Question: i have a table view and i want to add image on it by using the following code,
first by overriding 'layoutSubviews'
'''
- (void)layoutSubviews{
[super layoutSubviews];
self.imageView.frame = CGRectMake(15, 5, 50, 45);
self.imageView.layer.cornerRadius = 5.0f;
self.imageView.layer.masksToBounds = YES;
self.imageView.contentMode = UIViewContentModeScaleAspectFill;
}
'''
and then using it in the '-(MyTableViewCell *)tableView:(UITableView *)tableView cellForRowAtIndexPath:(NSIndexPath *)indexPath'
'''
NSString *imageUrlString = [userInfoResponse[indexPath.row - beginIndex] objectForKey:@"image_url"];
NSURL * imageURL = [NSURL URLWithString:imageUrlString];
if ( [[NSUserDefaults standardUserDefaults] objectForKey:imageUrlString] == nil ) {
[[NSUserDefaults standardUserDefaults] setObject:[NSData dataWithContentsOfURL:imageURL] forKey:imageUrlString];
}
UIImage * img = [UIImage imageWithData:[[NSUserDefaults standardUserDefaults] objectForKey:imageUrlString]];
cell.imageView.image = img;
}
'''
and in this line i added
'''
- (CGFloat)tableView:(UITableView *)tableView heightForRowAtIndexPath:(NSIndexPath *)indexPath {
return 55.0;
}
'''
it works fine with this little problem (see attached image). I don't want the cell border line to be interrupted by the image.

I tried playing on codes but it wont help. Anyone knows the answer? please help. Thanks
NOTE: It works well with iOS 6, this screenshot is on iOS 7. Can it be a new settings for iOS 7 'UITableView'?
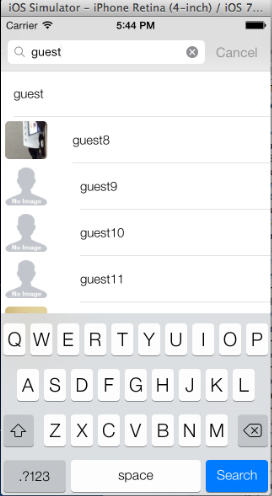
Answer: Go to your table view controller and put these codes into viewDidLoad:
'''
if (SYSTEM_VERSION_GREATER_THAN_OR_EQUAL_TO(@"7.0")) //should check version to prevent force closed
{
self.tableView.separatorInset = UIEdgeInsetsZero;
}
'''